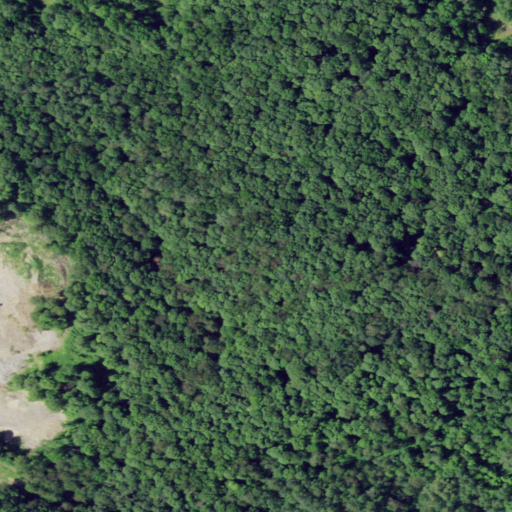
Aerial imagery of mountain in New York named Ninety Five Hill containing deciduous forest, mixed forest, and cultivated crops